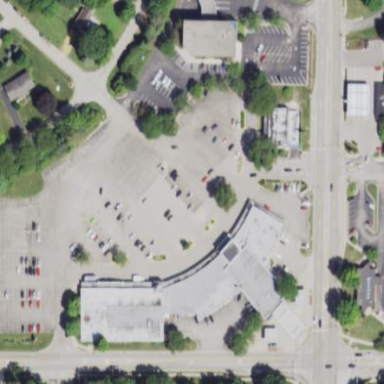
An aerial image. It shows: Store building used as shop.